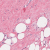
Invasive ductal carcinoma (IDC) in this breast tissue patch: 0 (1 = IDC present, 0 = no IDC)